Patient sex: M
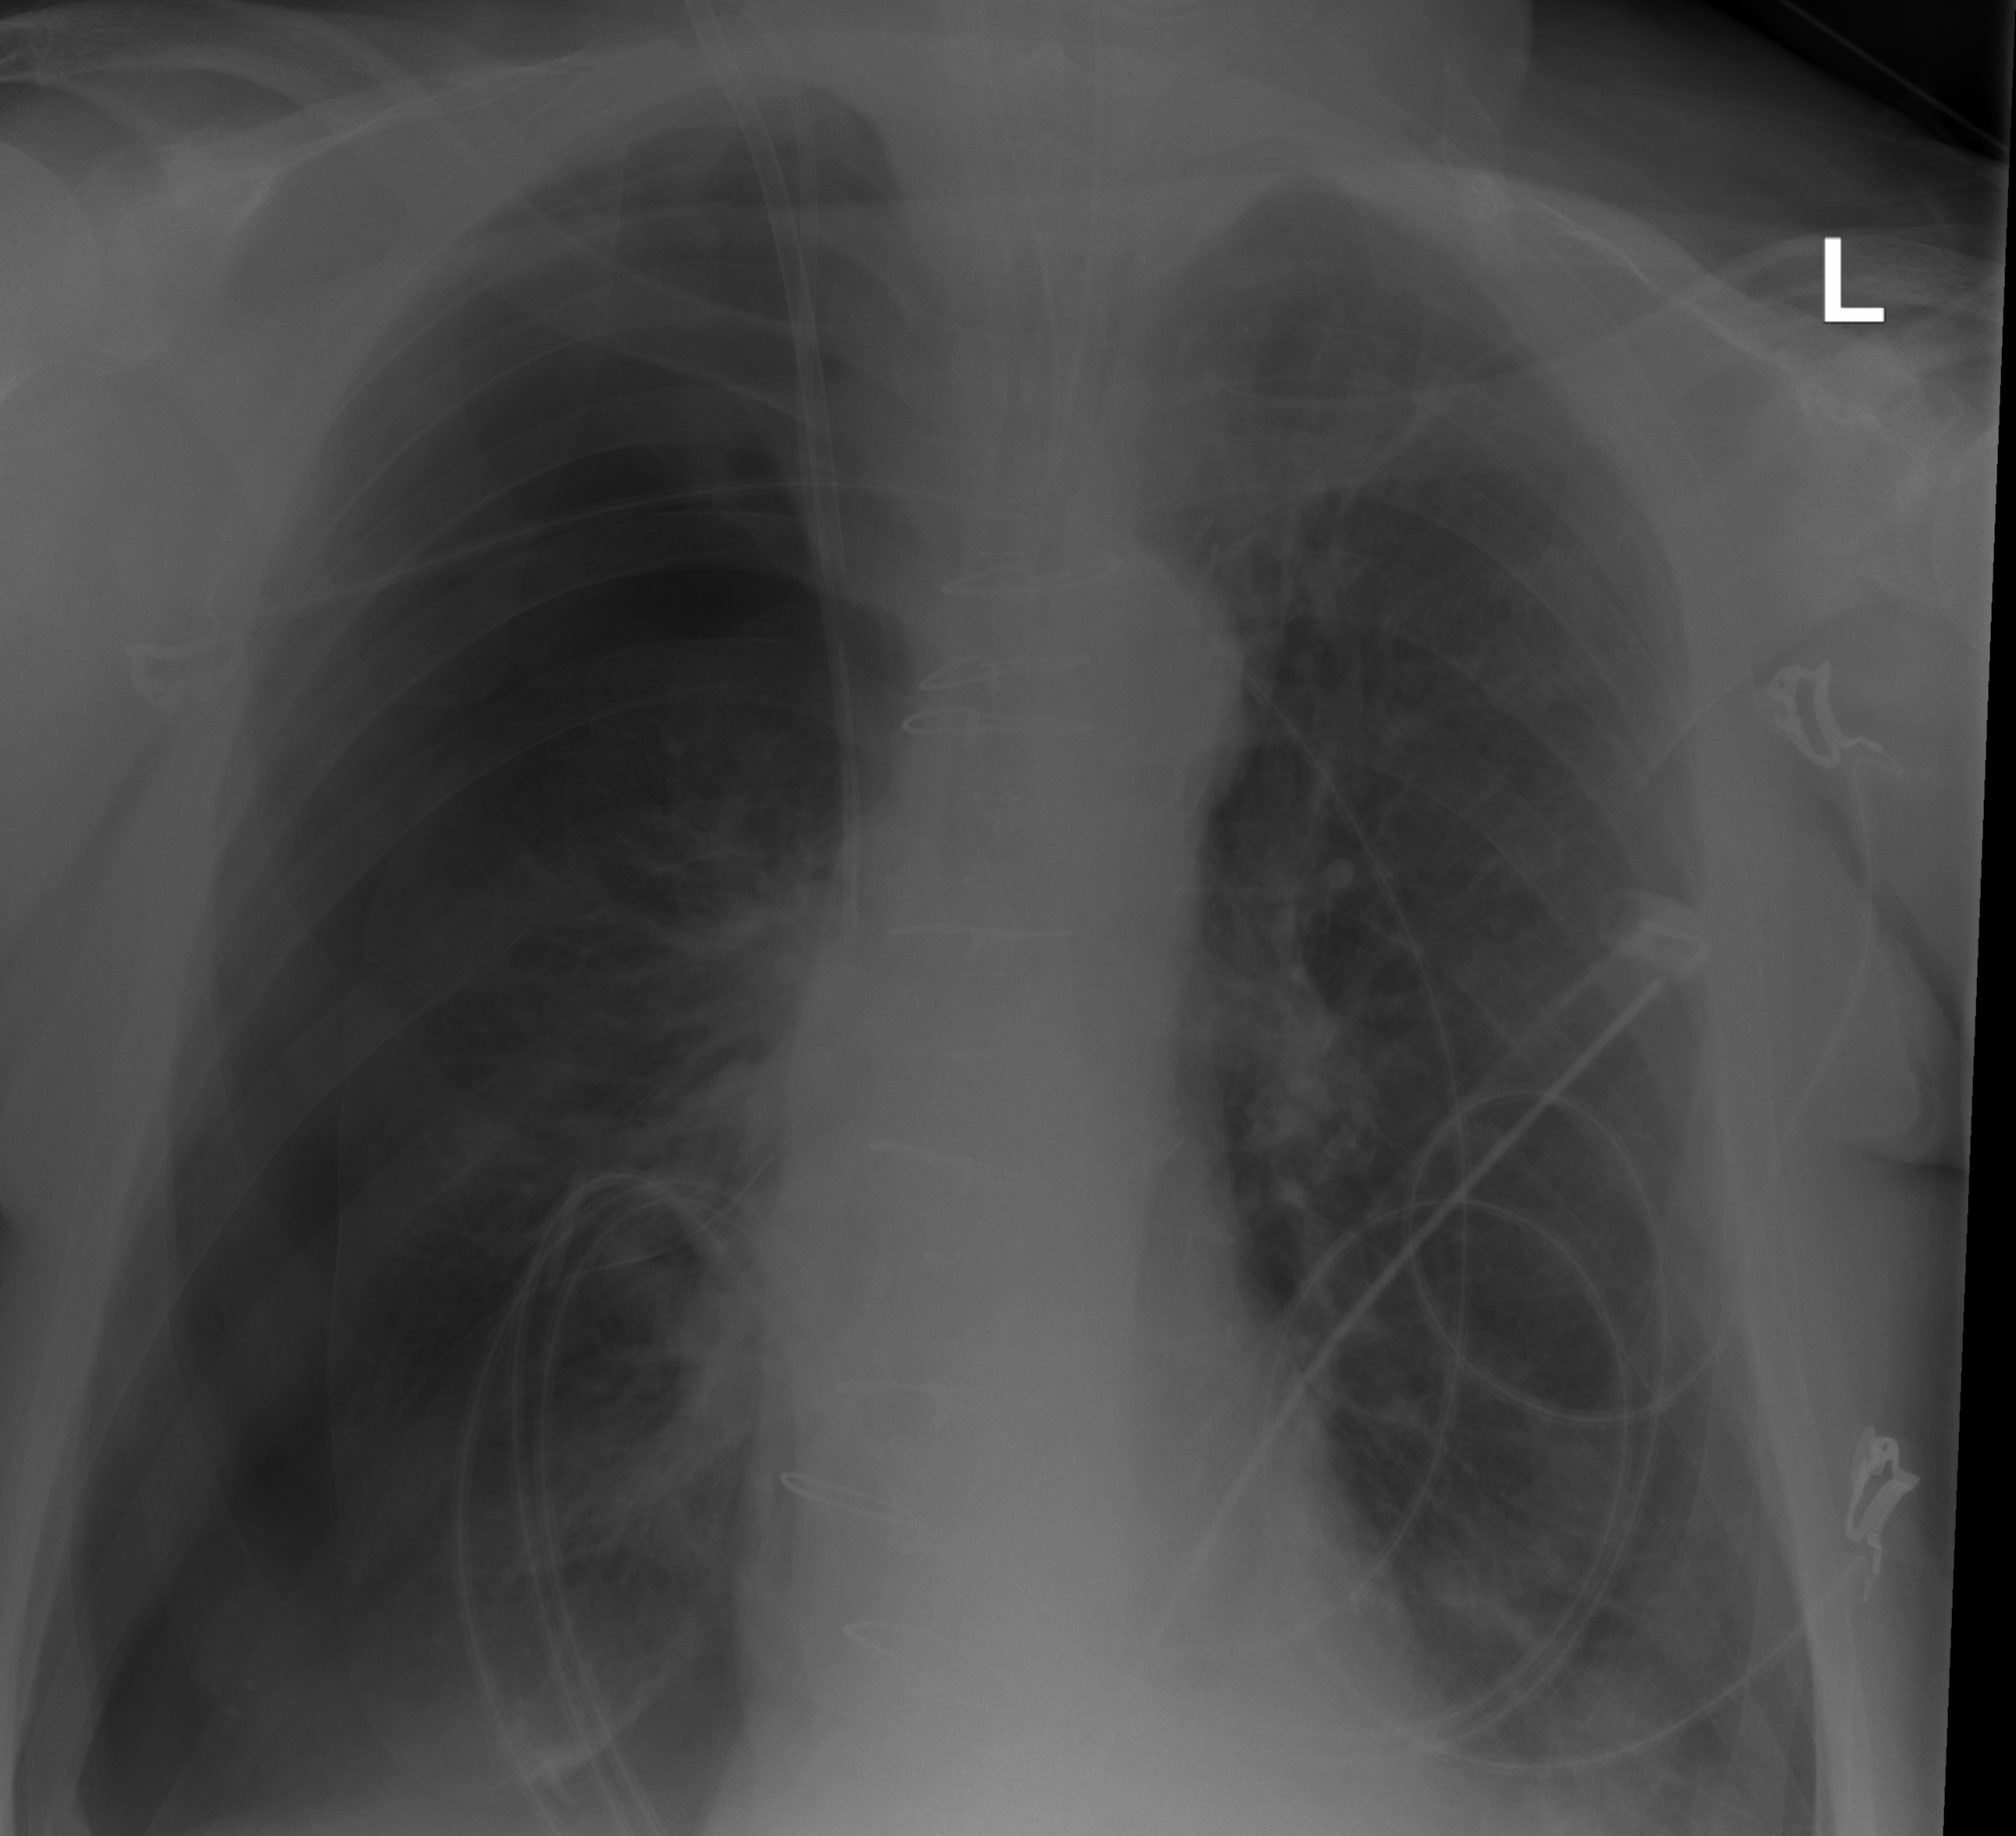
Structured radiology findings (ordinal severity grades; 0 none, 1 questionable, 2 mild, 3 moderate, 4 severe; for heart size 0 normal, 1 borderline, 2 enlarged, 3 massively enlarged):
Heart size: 0
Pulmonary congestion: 0
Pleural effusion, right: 0
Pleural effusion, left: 0
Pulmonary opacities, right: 0
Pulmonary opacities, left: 0
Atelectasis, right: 0
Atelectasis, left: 2